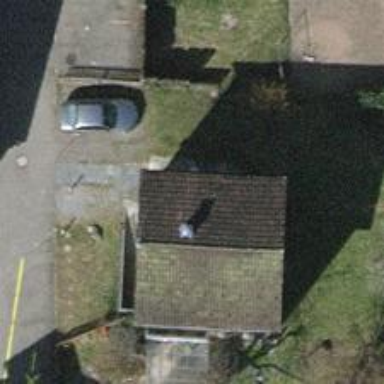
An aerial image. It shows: Building with tiled roof.